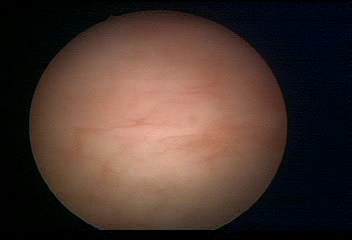
Modality: WLC
Class: Normal mucosa
Bladder cancer association: No